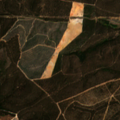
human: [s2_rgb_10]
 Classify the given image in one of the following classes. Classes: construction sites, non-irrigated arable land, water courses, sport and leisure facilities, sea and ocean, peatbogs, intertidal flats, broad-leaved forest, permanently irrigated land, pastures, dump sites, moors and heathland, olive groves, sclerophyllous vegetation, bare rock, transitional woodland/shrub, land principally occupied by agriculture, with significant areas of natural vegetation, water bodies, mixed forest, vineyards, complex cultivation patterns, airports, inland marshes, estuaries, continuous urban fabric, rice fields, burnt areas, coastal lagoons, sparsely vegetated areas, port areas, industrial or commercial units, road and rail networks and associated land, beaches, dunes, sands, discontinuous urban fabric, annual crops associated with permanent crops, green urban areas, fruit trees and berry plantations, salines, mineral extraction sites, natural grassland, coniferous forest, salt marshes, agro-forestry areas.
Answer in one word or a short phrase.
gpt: broad-leaved forest, transitional woodland/shrub